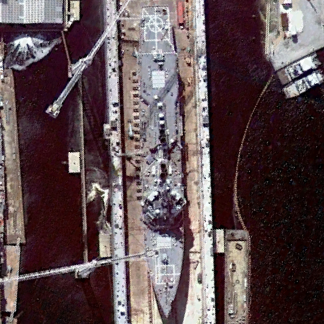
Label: destroyer